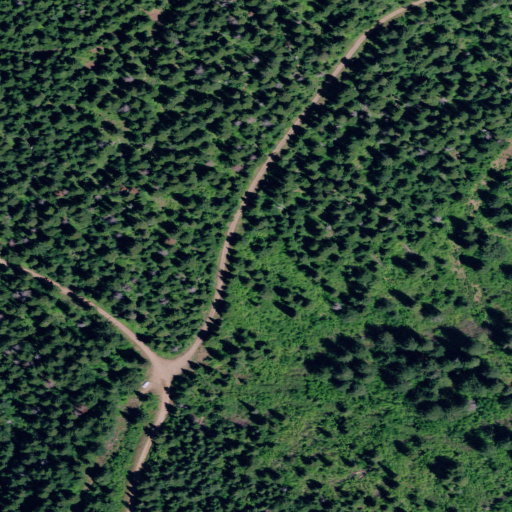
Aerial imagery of gap in Idaho named Independence Saddle containing only evergreen forest